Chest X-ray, PA view. Patient: 34 years old, sex M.
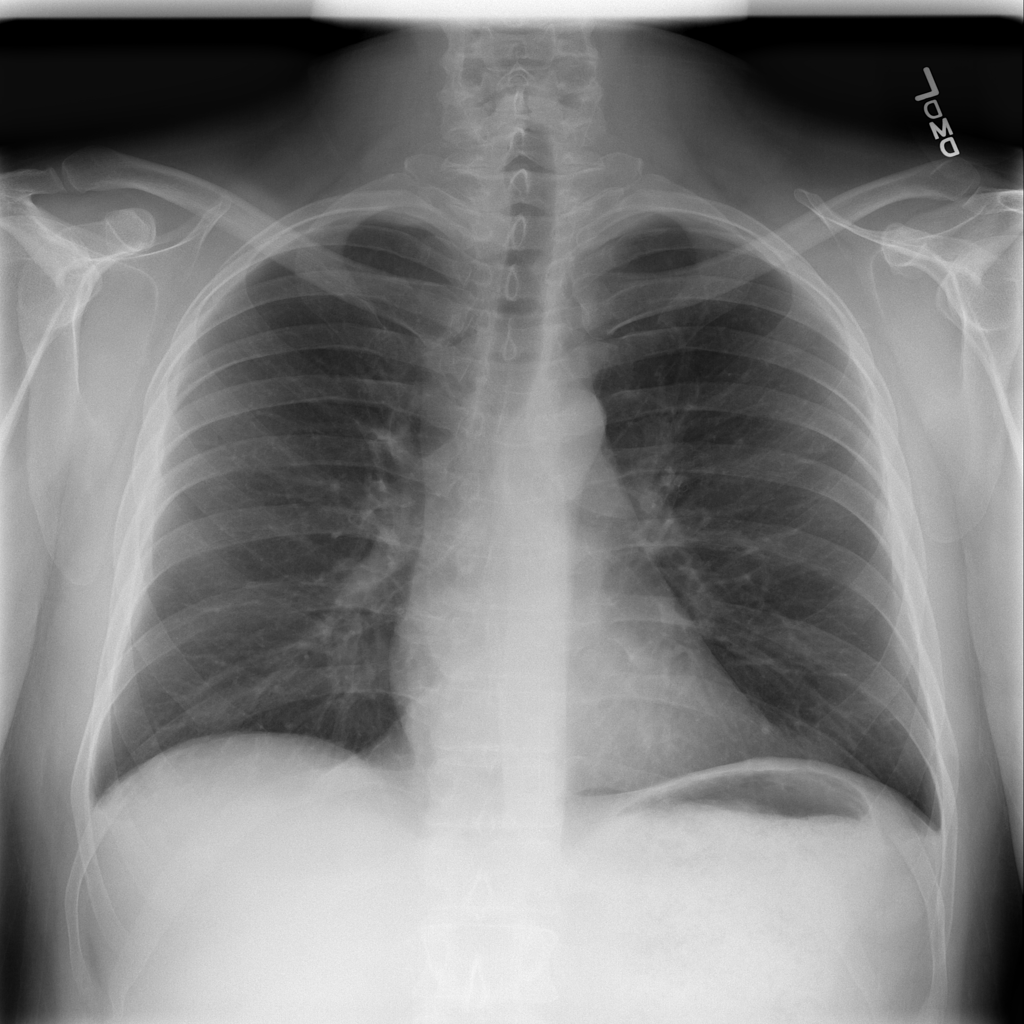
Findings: No Finding